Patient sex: M
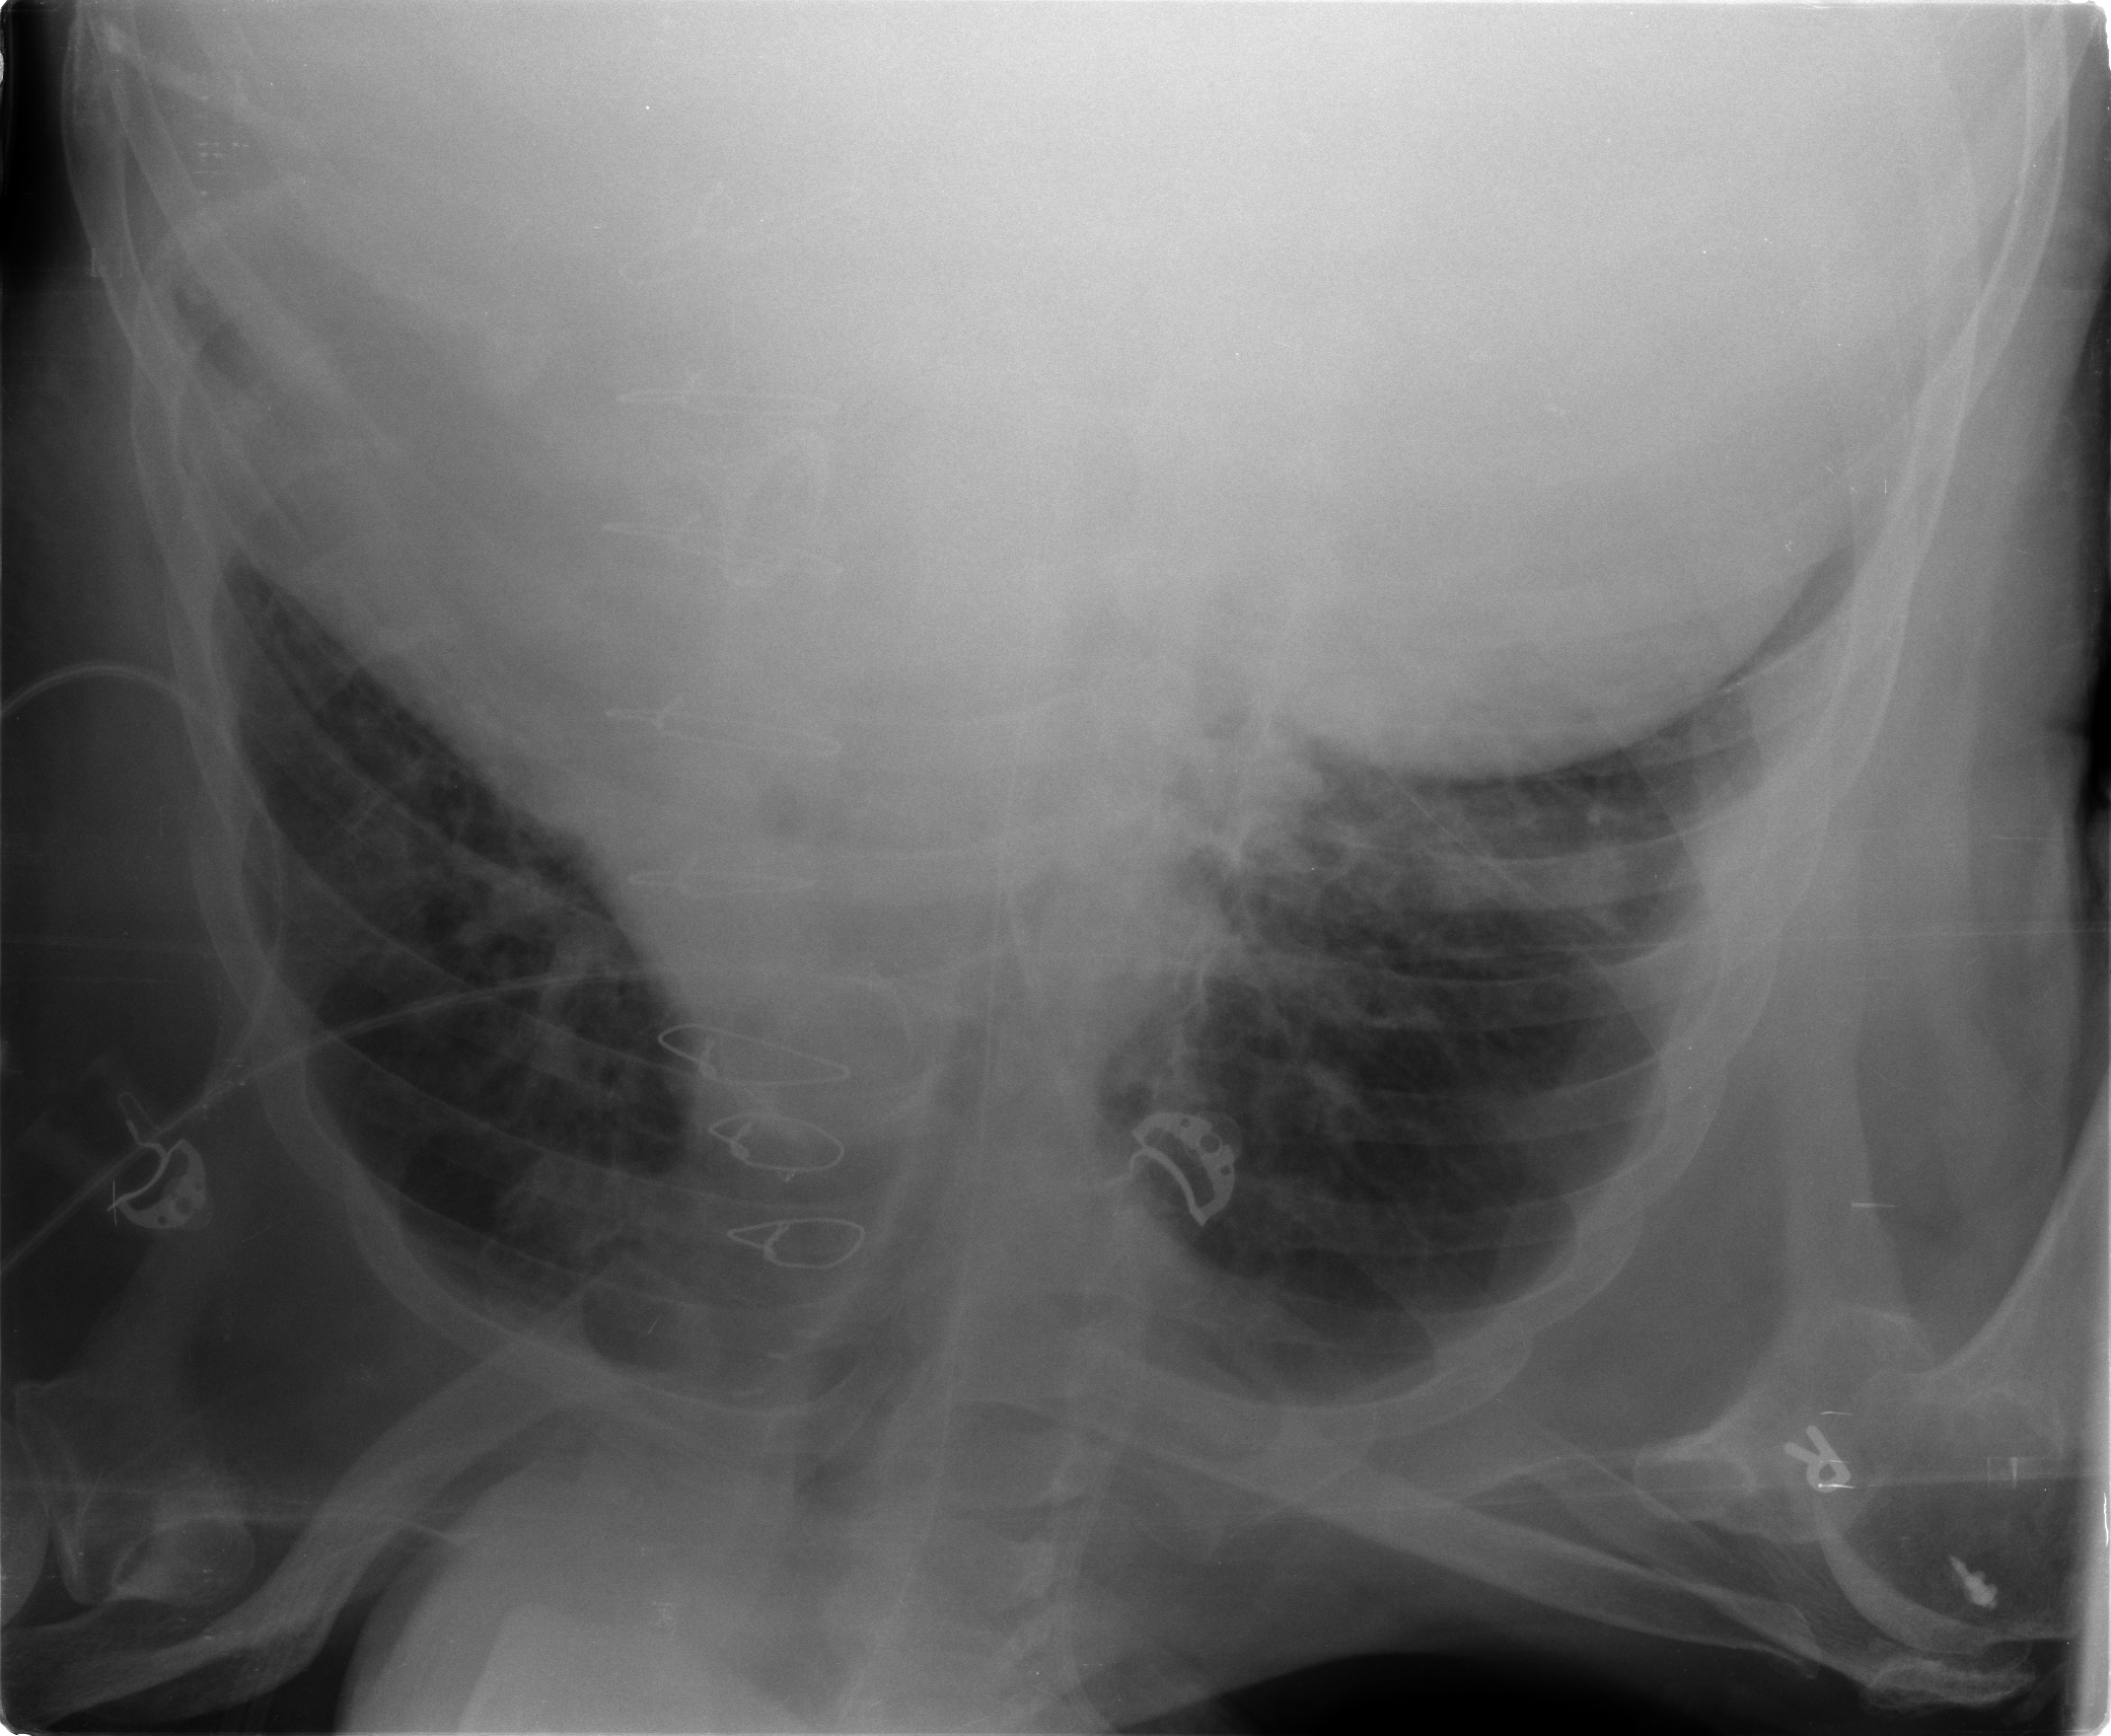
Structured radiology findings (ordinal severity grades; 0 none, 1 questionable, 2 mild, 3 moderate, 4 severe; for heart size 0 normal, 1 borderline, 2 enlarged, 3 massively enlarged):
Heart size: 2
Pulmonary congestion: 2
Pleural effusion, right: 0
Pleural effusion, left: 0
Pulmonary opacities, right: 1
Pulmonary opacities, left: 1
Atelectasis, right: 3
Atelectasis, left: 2